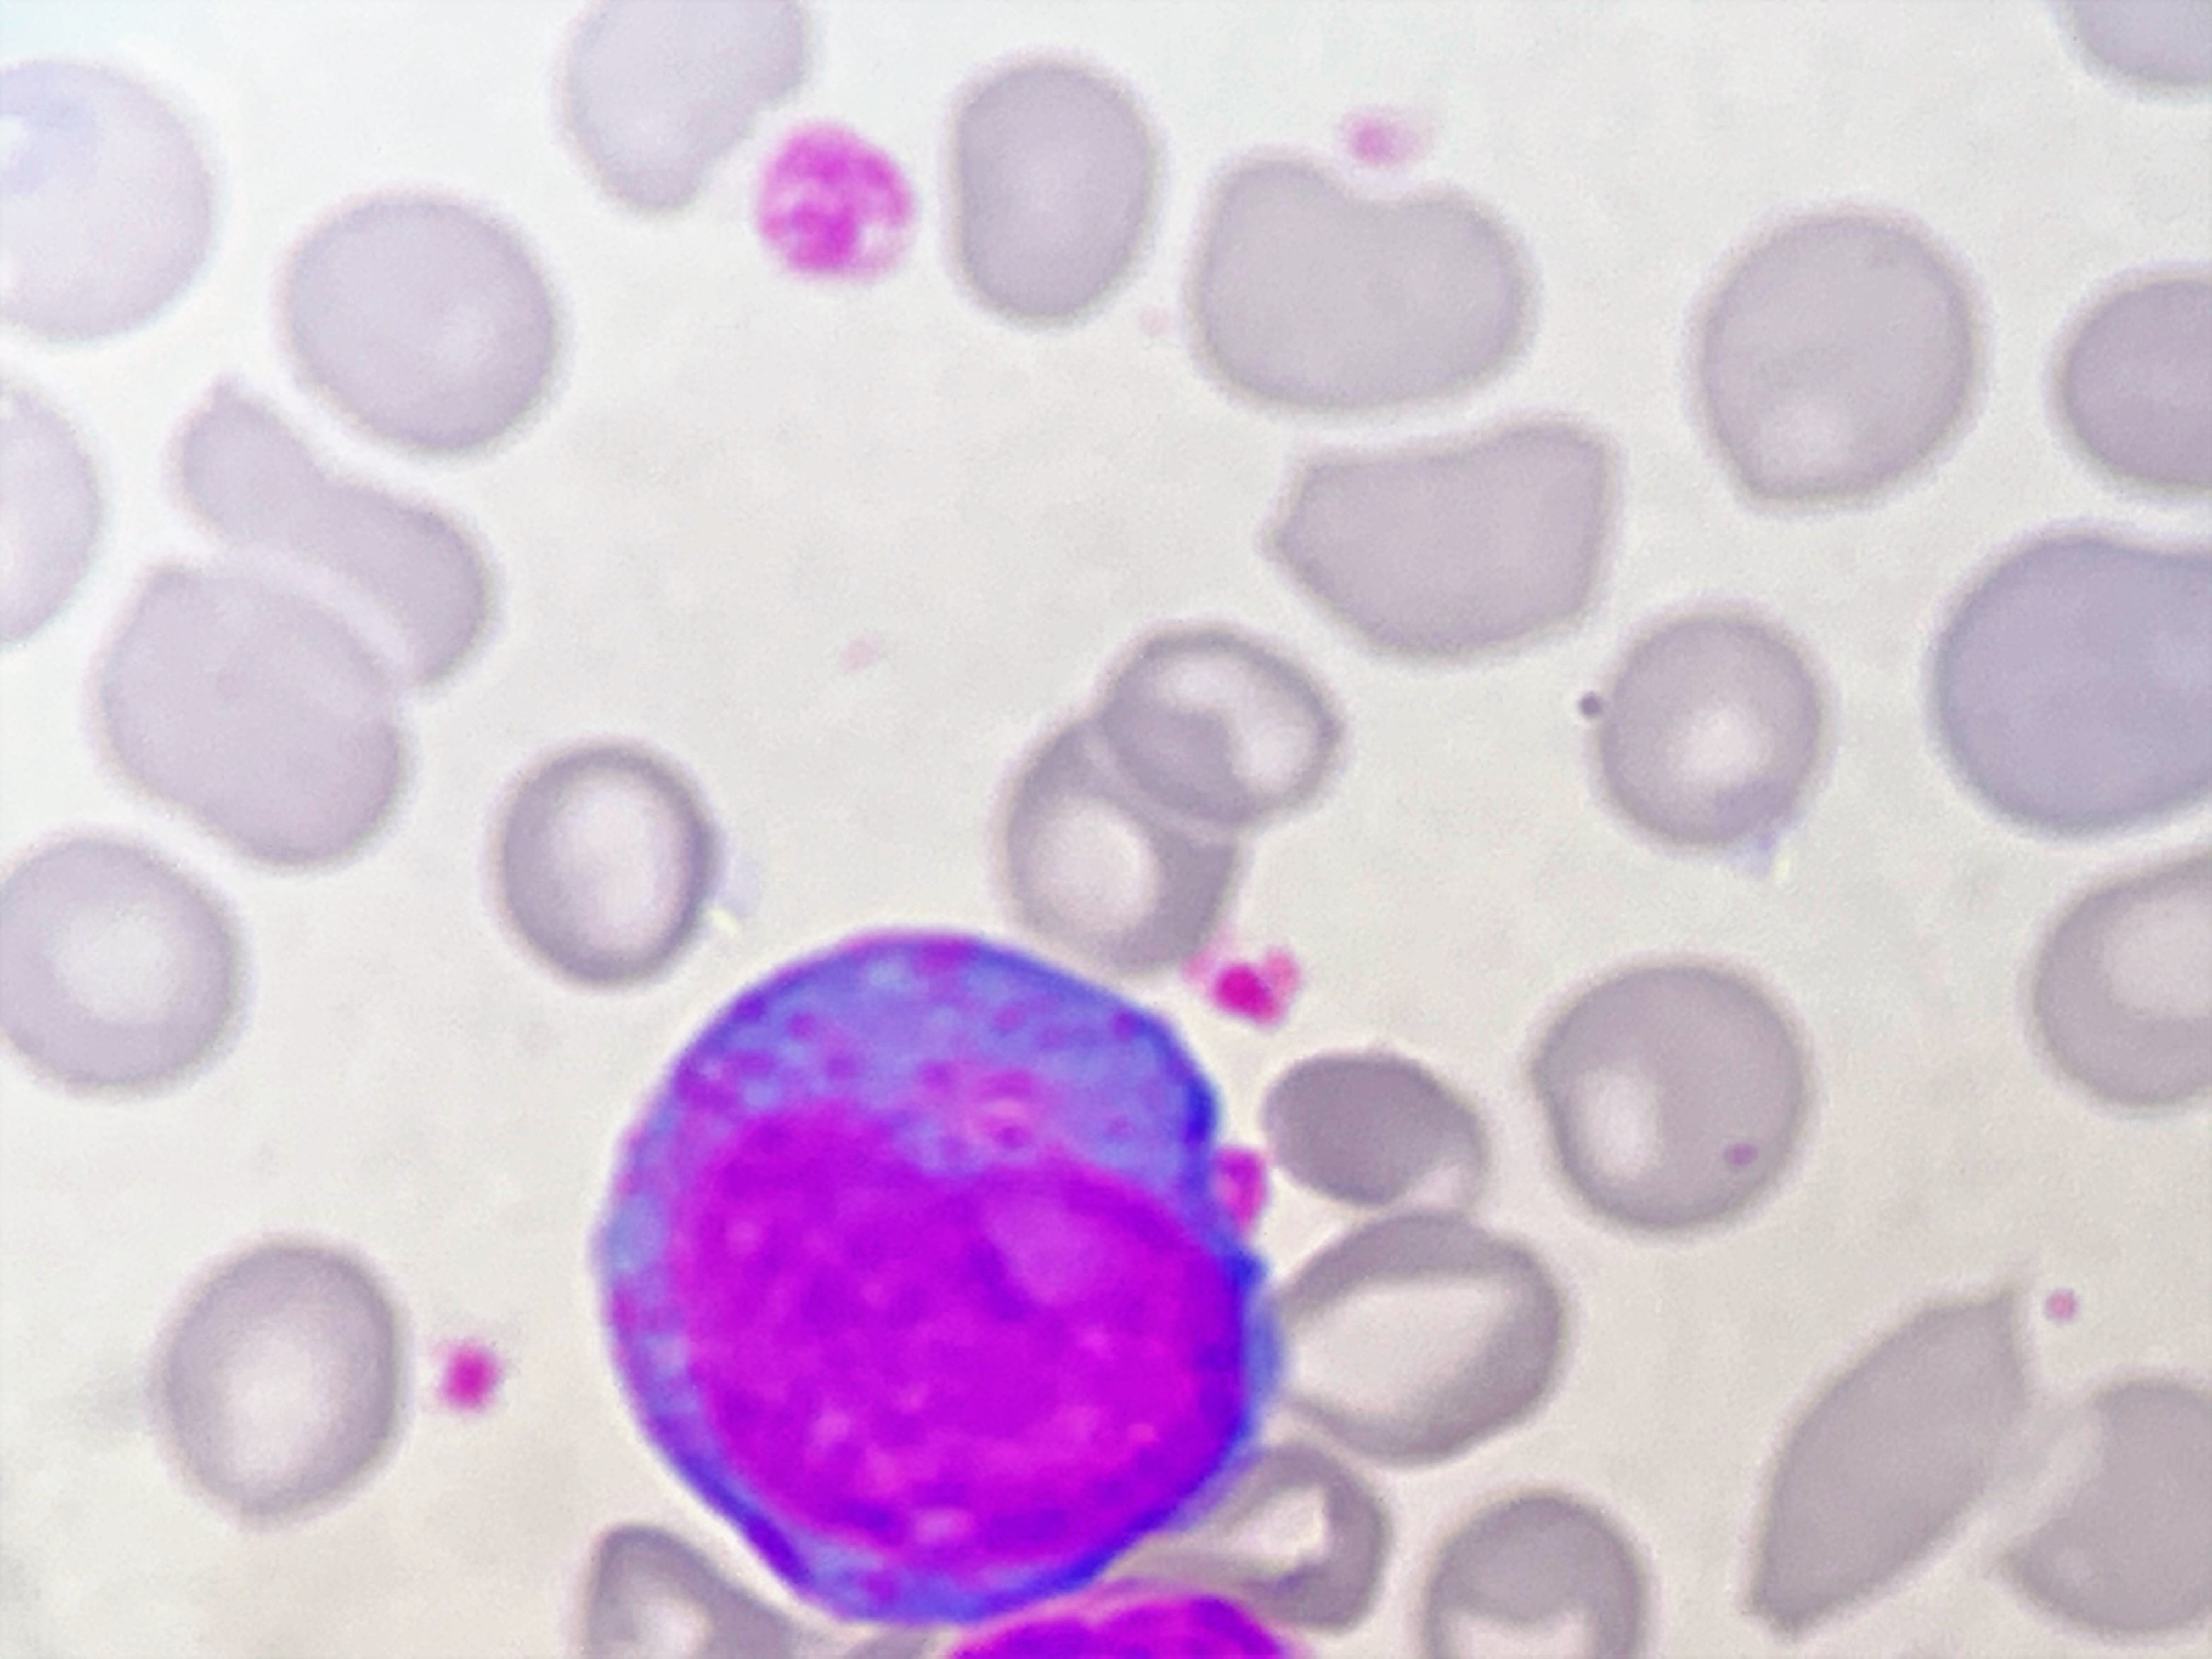
Cell type: PROMYELOCYTES